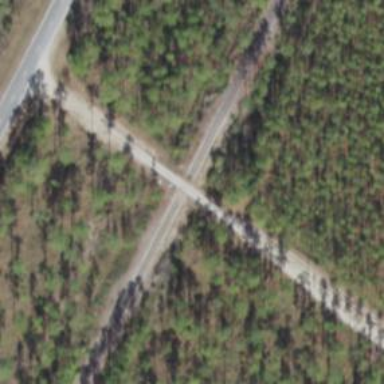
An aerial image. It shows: Uncontrolled crossing.